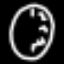
Label: clock